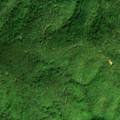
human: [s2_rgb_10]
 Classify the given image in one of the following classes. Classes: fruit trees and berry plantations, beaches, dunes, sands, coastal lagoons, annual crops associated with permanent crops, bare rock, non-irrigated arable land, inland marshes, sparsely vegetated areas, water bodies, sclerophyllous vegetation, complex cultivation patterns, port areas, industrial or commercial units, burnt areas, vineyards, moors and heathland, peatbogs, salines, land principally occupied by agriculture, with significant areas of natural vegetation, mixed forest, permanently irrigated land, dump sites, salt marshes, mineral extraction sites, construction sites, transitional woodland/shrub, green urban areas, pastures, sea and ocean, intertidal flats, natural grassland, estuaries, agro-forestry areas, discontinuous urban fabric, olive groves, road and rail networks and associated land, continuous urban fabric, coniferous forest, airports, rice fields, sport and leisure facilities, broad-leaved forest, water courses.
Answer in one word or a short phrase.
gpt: broad-leaved forest